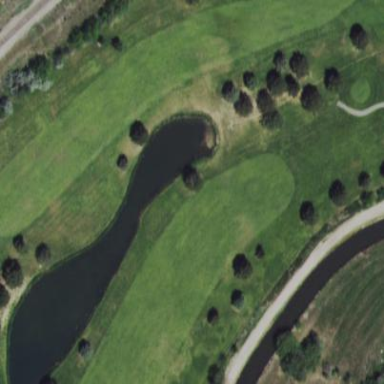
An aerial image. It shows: Water hazard in golf course. The hazard is natural water feature.